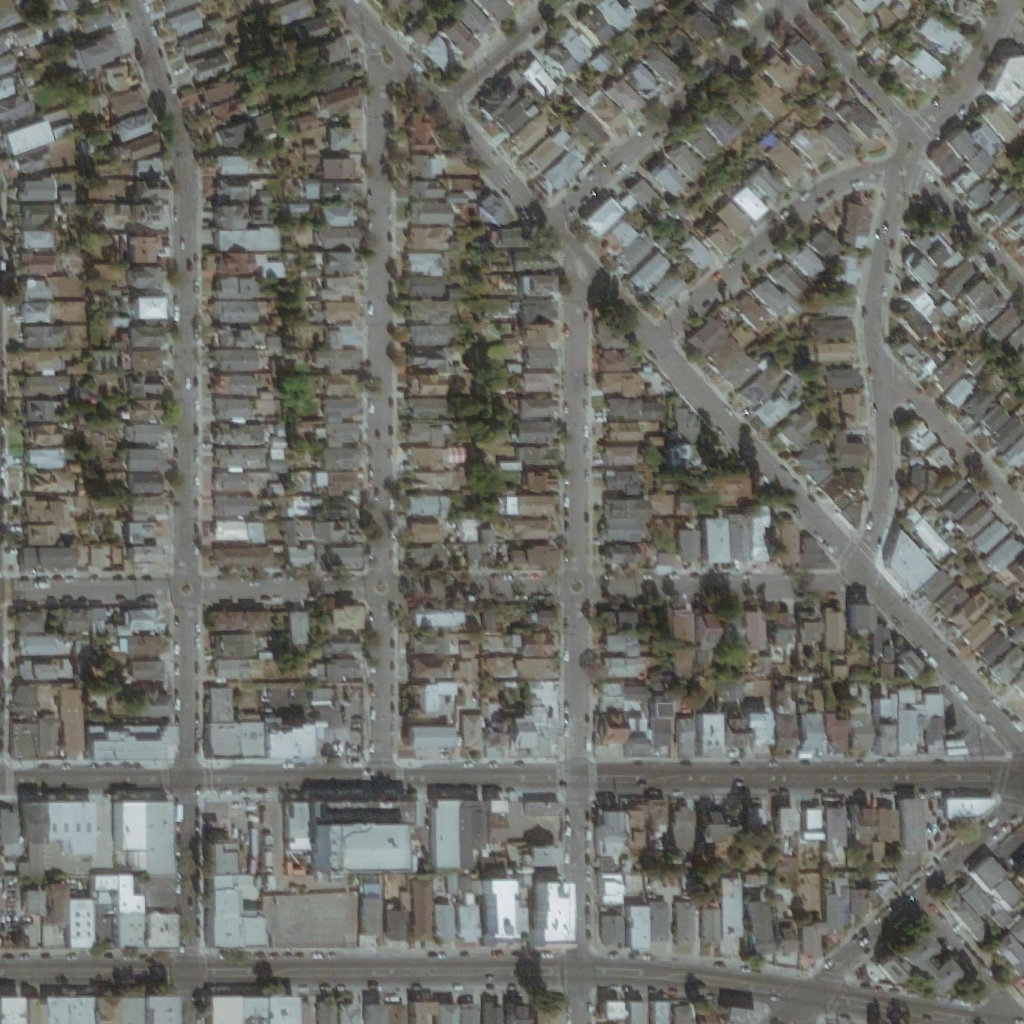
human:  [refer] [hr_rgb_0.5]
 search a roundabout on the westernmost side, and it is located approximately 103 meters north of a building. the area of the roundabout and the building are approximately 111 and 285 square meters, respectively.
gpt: <box>[[17, 56, 19, 58, 0]]</box>

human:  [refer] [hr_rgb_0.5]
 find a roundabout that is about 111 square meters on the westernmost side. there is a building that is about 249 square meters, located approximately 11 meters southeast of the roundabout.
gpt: <box>[[17, 56, 19, 58, 0]]</box>